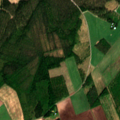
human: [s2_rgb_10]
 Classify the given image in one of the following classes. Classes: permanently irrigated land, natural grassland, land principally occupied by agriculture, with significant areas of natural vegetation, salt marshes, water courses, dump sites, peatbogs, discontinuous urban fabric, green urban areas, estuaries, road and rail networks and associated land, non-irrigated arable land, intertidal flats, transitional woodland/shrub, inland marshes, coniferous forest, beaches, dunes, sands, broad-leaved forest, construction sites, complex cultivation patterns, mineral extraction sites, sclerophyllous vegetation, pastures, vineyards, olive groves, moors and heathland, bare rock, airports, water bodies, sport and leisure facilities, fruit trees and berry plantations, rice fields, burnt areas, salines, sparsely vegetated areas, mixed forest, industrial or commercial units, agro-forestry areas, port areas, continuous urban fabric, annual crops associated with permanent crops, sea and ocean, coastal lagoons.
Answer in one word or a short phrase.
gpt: non-irrigated arable land, coniferous forest, mixed forest